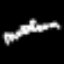
Label: mushroom